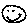
Label: smiley face